Question: Hello everyone I'm developing an app. I want to overlap a layout with map like image show. I added framelayout but when i playing my hand over the framelayout it affect my map. How can i solve this issue ?
Thanks in advance.
My Main.XML ;
'''
<RelativeLayout xmlns:android="http://schemas.android.com/apk/res/android"
xmlns:tools="http://schemas.android.com/tools"
android:layout_width="match_parent"
android:layout_height="match_parent"
tools:context=".MainActivity$PlaceholderFragment">
<com.esri.android.map.MapView
android:id="@+id/map"
android:layout_width="match_parent"
android:layout_height="match_parent">
</com.esri.android.map.MapView>
<FrameLayout
android:layout_width="240dp"
android:layout_height="400dp"
android:background="#fcccff"
>
</FrameLayout>
</RelativeLayout>
'''

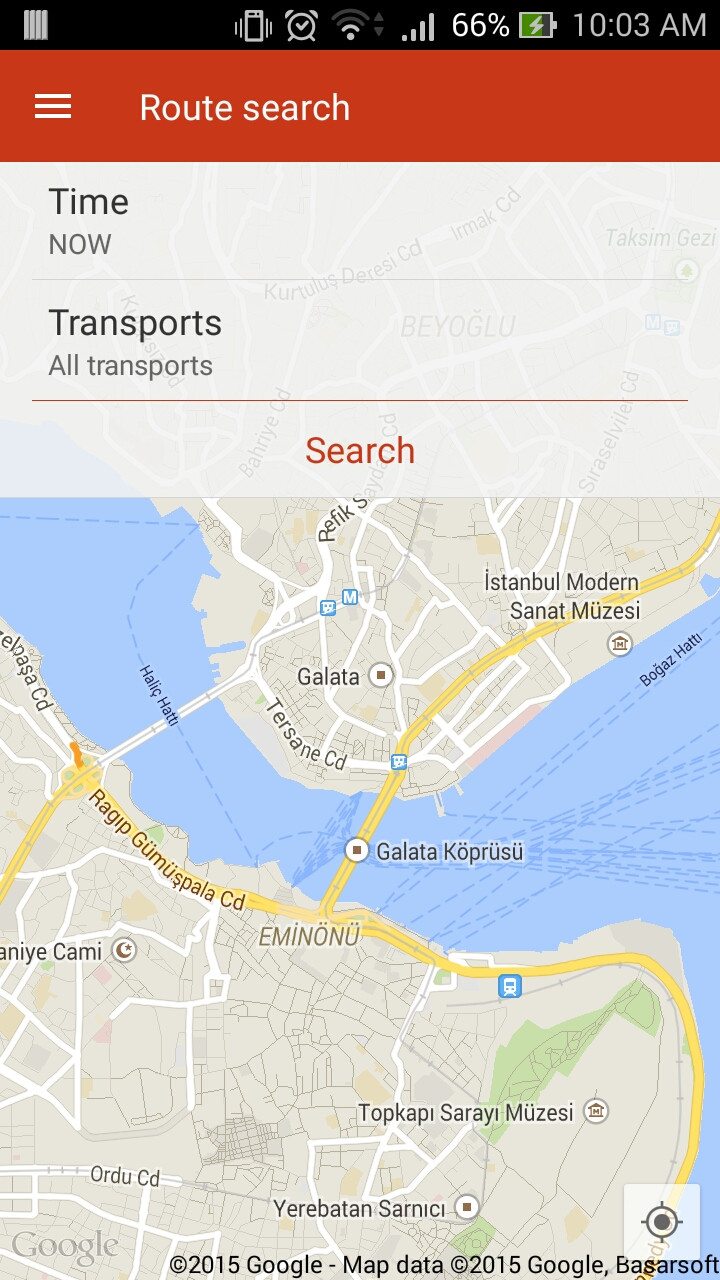
Answer: Inside your Frame layout set this attribute and let me know
'''
<FrameLayout
android:layout_width="240dp"
android:layout_height="400dp"
android:background="#fcccff"
android:setClickable="true"
>
</FrameLayout>
'''